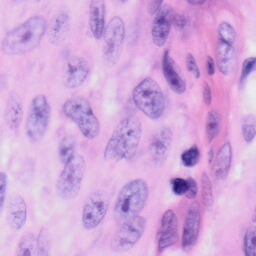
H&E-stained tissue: Skin